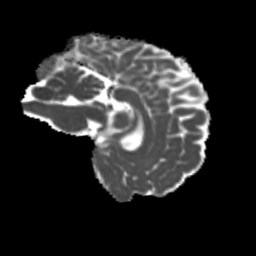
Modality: MD
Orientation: sagittal
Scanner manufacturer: siemens
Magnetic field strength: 3 T
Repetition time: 4 s
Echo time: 0.0594 s